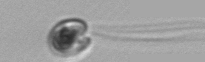
Label: flagellate_morphotype1